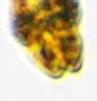
Label: Akashiwo